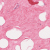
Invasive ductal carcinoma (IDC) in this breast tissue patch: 0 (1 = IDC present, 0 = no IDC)